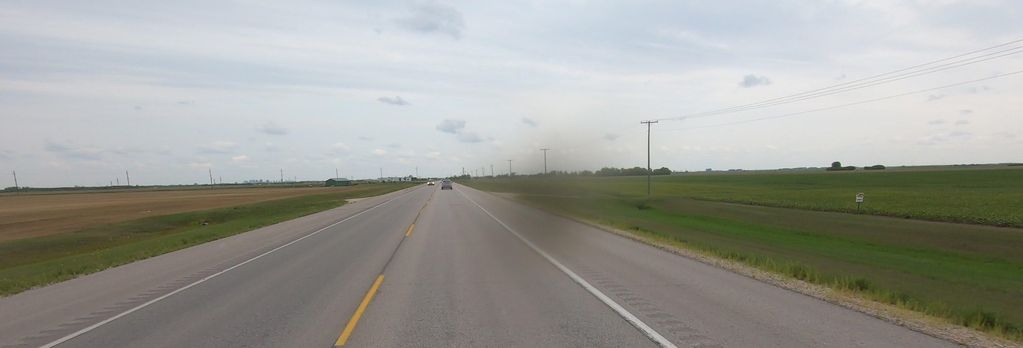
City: winnipeg